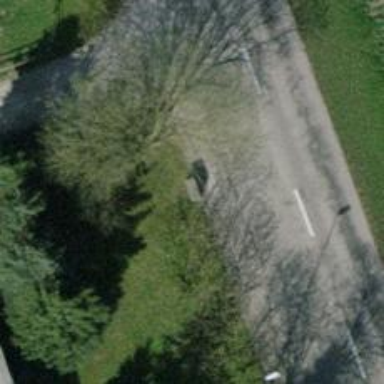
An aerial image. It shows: Street cabinet.